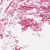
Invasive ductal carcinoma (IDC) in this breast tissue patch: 0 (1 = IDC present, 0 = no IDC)